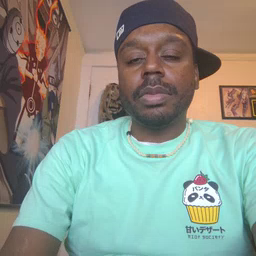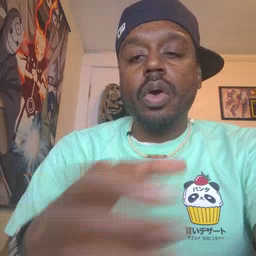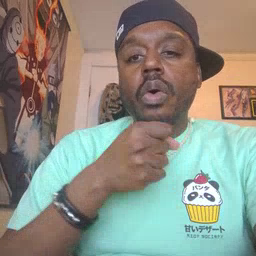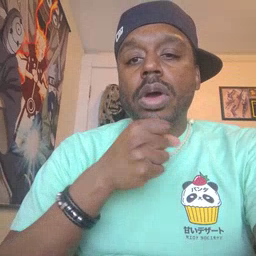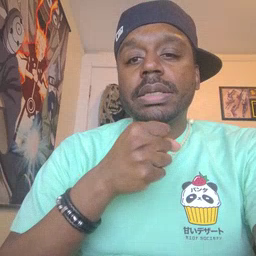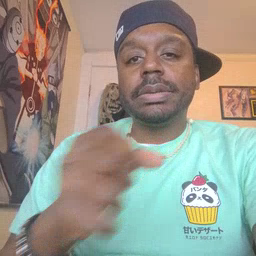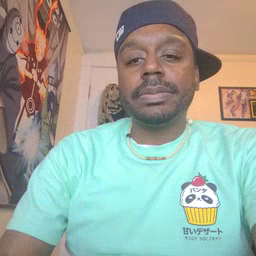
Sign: orange